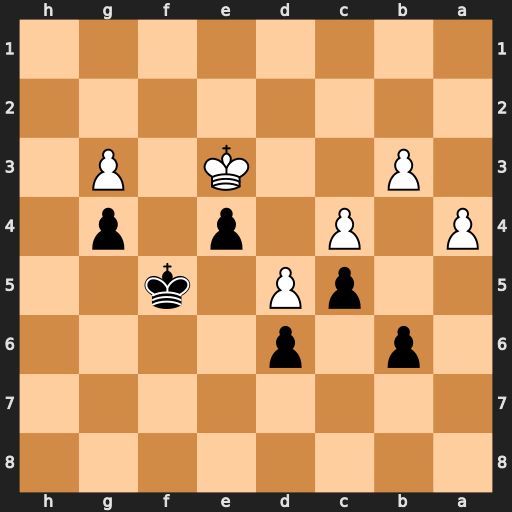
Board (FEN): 8/8/1p1p4/2pP1k2/P1P1p1p1/1P2K1P1/8/8
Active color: b
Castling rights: -
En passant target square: -
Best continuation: Ke5 b4 cxb4